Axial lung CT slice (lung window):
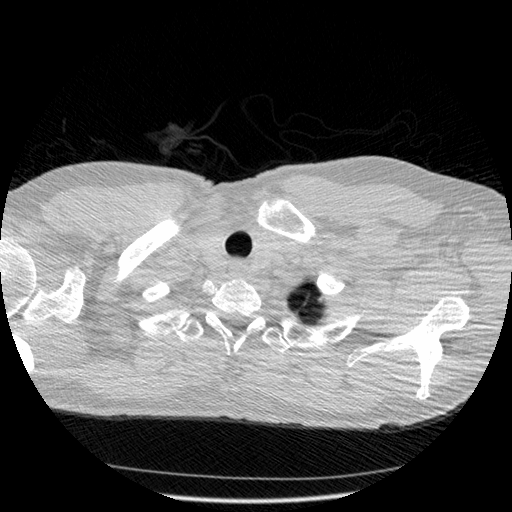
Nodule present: no